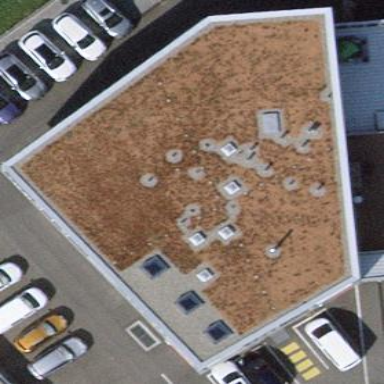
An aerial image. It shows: Industrial building with flat roof.